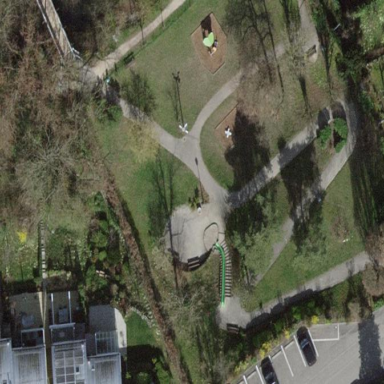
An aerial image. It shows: Lovely park for leisure and relaxation.